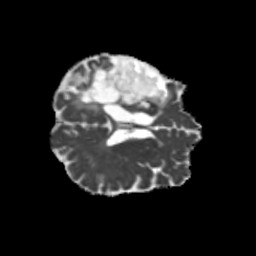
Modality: MD
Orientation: axial
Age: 48
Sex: male
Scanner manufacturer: siemens
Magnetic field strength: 3 T
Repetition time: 5.25 s
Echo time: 0.08 s